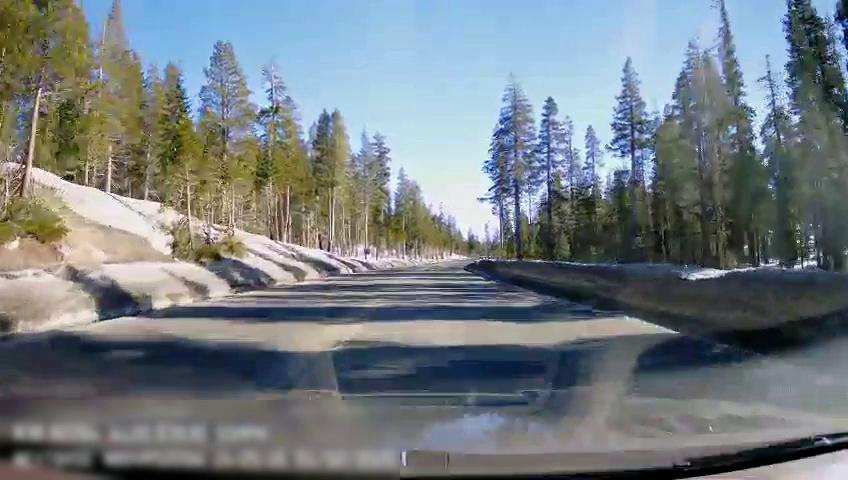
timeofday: Day
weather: Snowy
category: Drivable Space